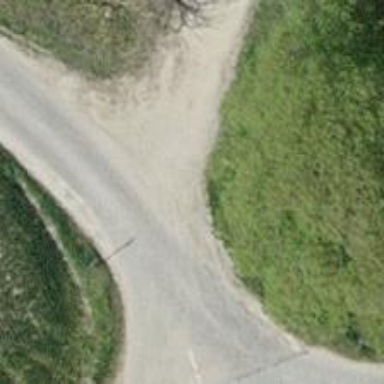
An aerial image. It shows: Unclassified road.